Question: '''
#include <stdio.h>
void printMessage()
{
printf("HELLO WORLD
");
}
int main()
{
printMessage();
return 0;
}
'''
'''
#include <stdio.h>
int main()
{
printMessage();
return 0;
}
void printMessage()
{
printf("HELLO WORLD
");
}
'''
The only difference is that in the first piece of code, the void method is written before the main method and in the the second piece of code the void method is written after the main method. However when I compile the second piece of code I get the following:

'''
hello.c:13:7: warning: conflicting types for 'printMessage' (enabled by default)
hello.c:7:2: note: previous implicit declaration of 'printMessage' was here
'''
It could be something ridiculous I apologize in advance as I am brand new to C. Please advise.
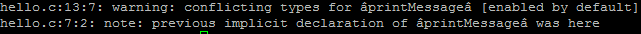
Answer: A C compiler needs a function to be declared before it can be called.
'''
#include <stdio.h>
void printMessage(void);
int main()
{
printMessage();
return 0;
}
void printMessage()
{
printf("HELLO WORLD
");
}
'''
This is true except in C89, in which undeclared functions are implicitly declared with an 'int' return type, which is what you encountered here.
The way that your code is compiled by a C89 compiler (the default behavior of gcc):
'''
#include <stdio.h>
int printMessage(void);
int main()
{
printMessage();
return 0;
}
void printMessage()
{
printf("HELLO WORLD
");
}
'''
When the compiler reaches the line 'void printMessage()', it throws an error, because the function was already implicitly declared with an 'int' return type.
In your question, when you defined the function before defining main, you also declared the function and its return type.
My suggestion, use the c99 or c11 standard. 'gcc -o main --std=c11 main.c'